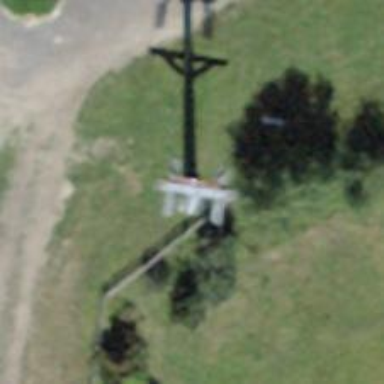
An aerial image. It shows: Pylon used for aerialway.